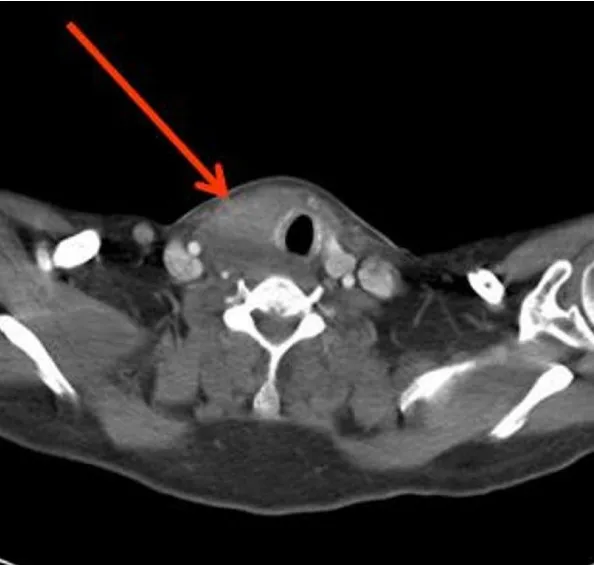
Computed tomography (CT) scan of the neck and the thoracic outlet. This shows a large thyroid mass predominantly affecting the right lobe of the thyroid gland. The trachea has been pushed over to the left.
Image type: radiology (ct)